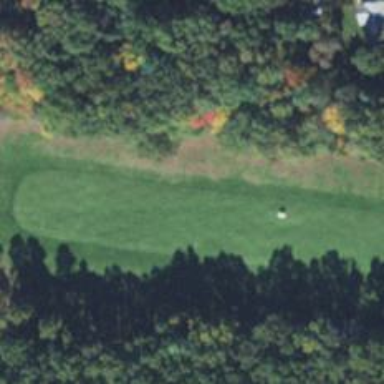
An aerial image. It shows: View of golf hole.